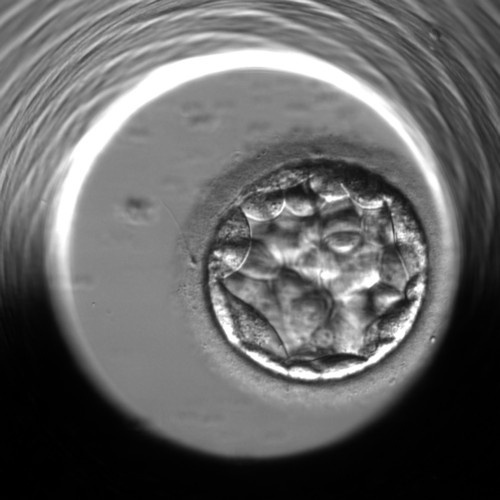
Embryo quality: poor